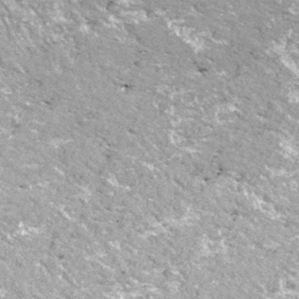
Label: frost